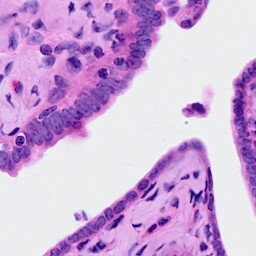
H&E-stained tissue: Ovarian